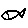
Label: fish